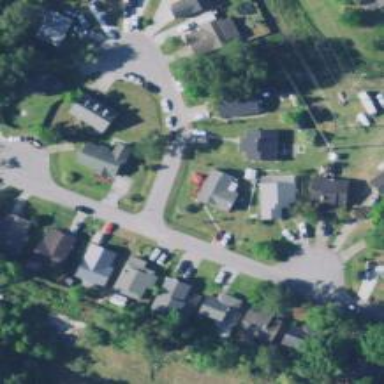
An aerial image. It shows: Neighborhood.